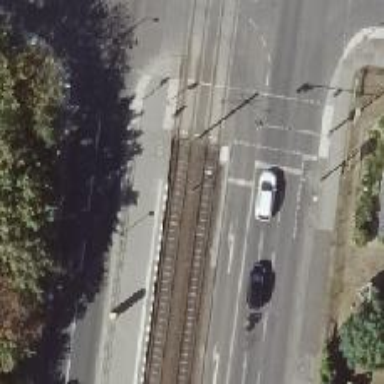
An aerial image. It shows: Platform for public transport with shelter. It serves trams and railways.